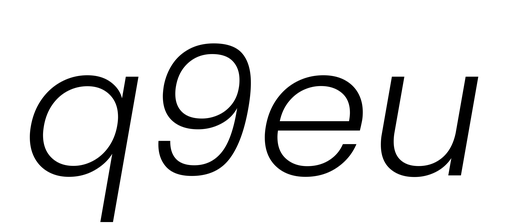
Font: Poppins-LightItalic